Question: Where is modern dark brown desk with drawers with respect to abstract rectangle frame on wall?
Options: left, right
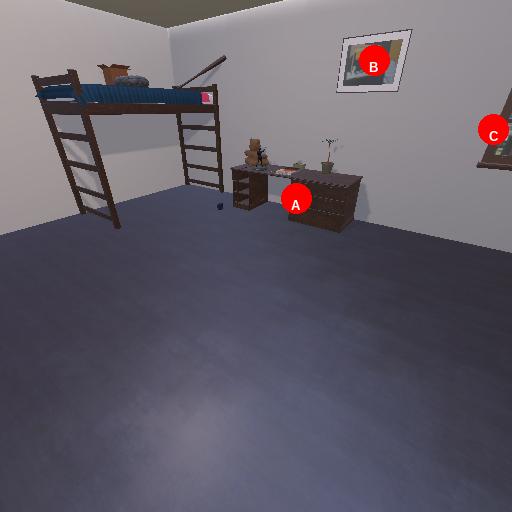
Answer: left